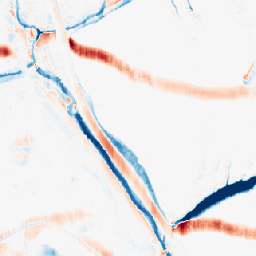
Category: morphological
Decomposition family: morphological_rect
Decomposition parameters: operation: average
width: 5
height: 20
Upsampling method: area
Upsampling parameters: scale: 8
Upsampling scale: 8